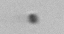
Label: nanoplankton_mix